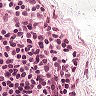
Metastatic tissue present: no